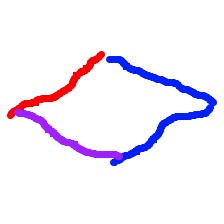
Shape: rhombus